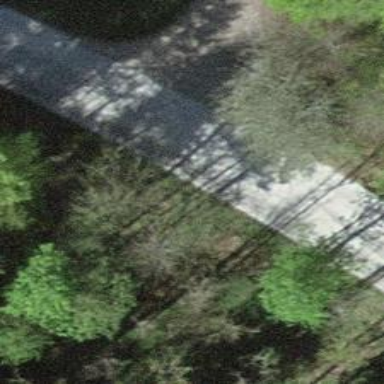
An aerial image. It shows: Unclassified road with compacted surface.